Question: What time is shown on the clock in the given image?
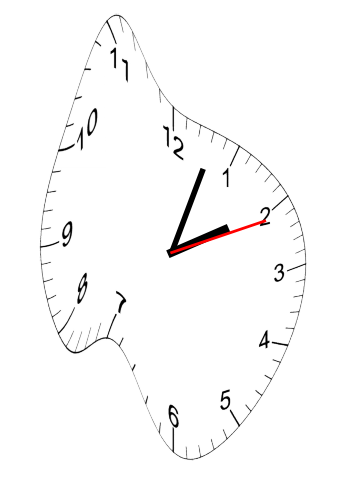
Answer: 02:03:11